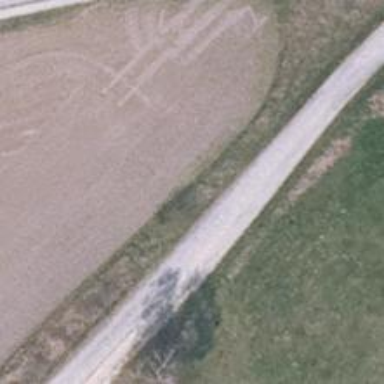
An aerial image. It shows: Track with grade2 tracktype.